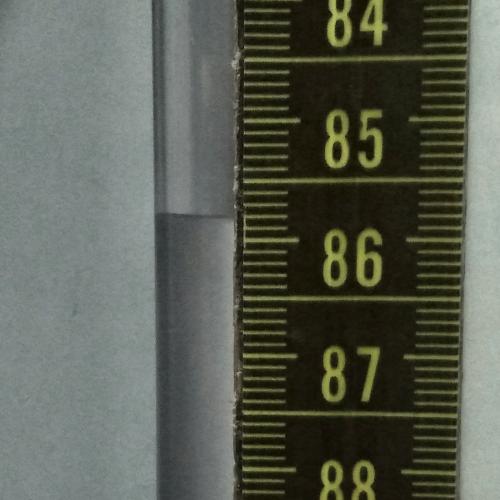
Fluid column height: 85.8 cm